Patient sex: M
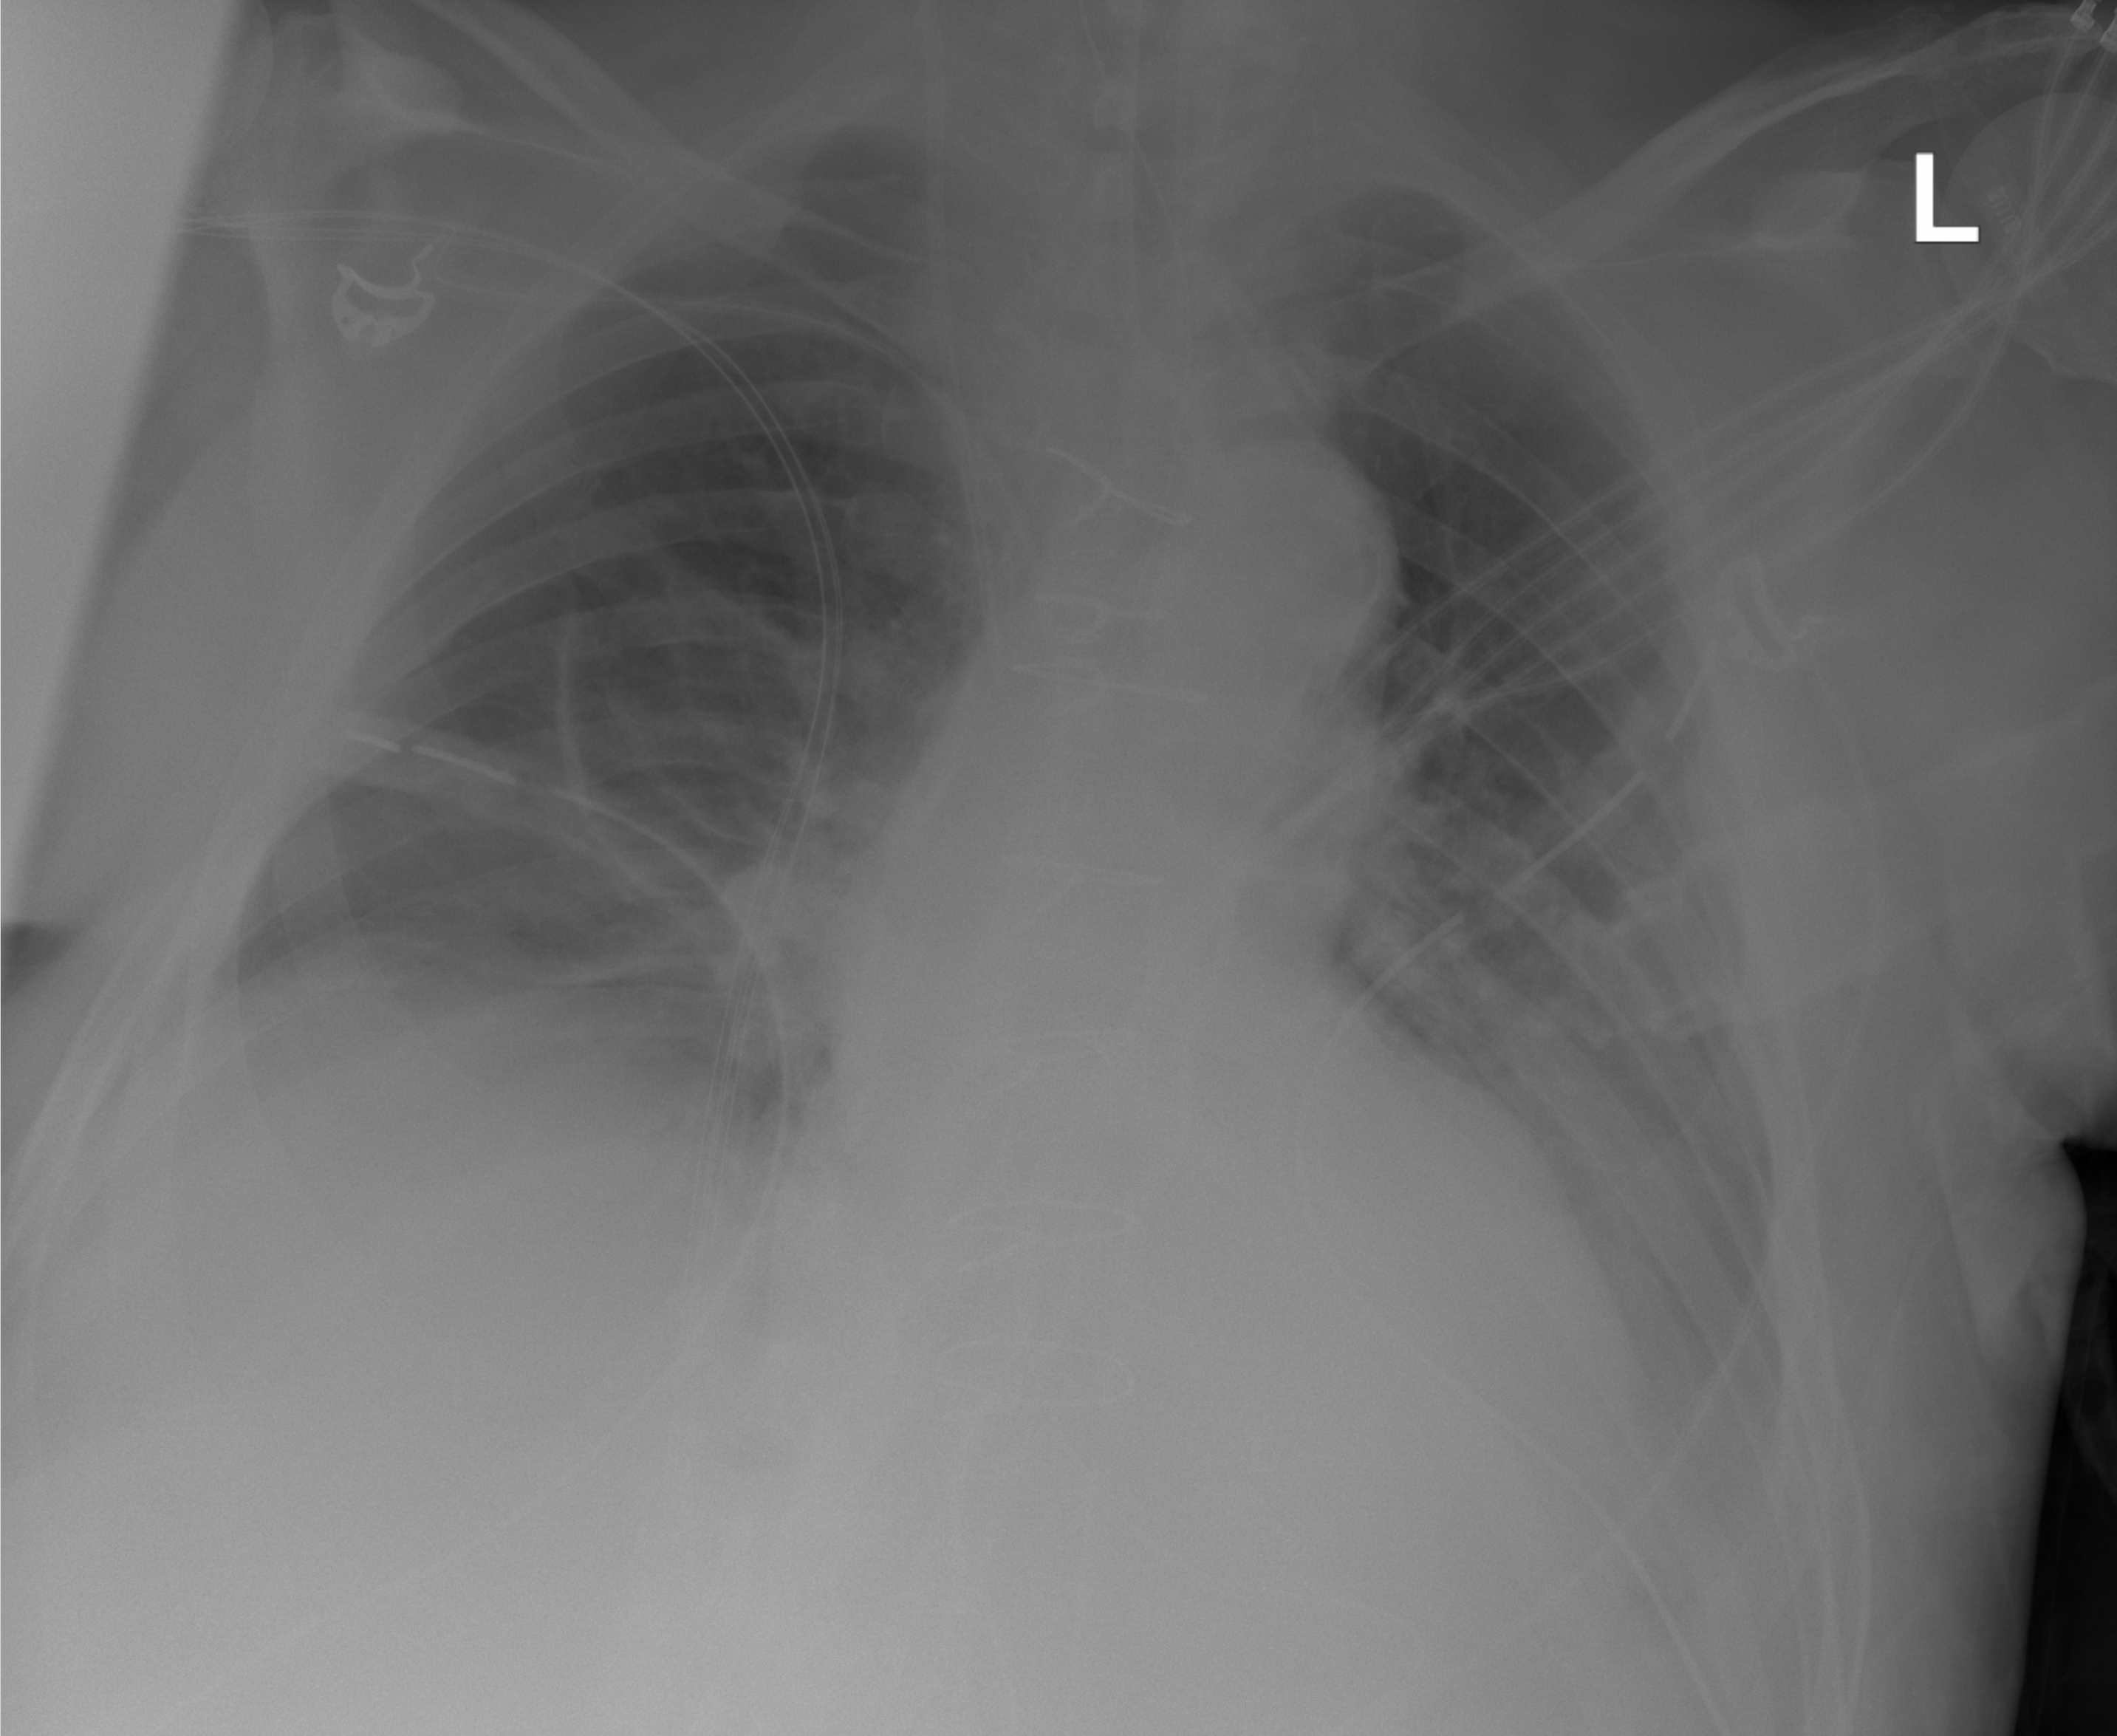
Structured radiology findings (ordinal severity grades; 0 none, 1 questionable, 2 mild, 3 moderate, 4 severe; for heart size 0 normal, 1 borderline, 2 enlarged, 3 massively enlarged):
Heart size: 0
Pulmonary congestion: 0
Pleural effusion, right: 1
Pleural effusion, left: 2
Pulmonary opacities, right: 0
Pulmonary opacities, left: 0
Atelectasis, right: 1
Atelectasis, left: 2